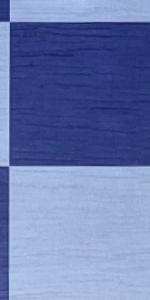
Label: Empty